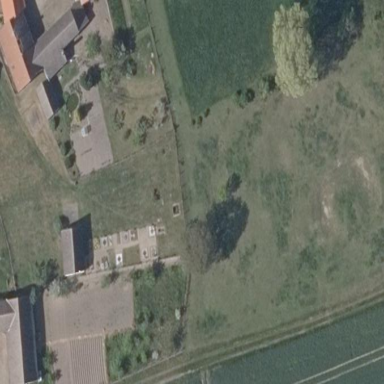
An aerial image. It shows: Grave yard.